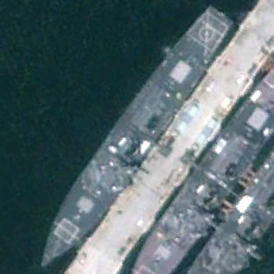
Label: destroyer